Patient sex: M
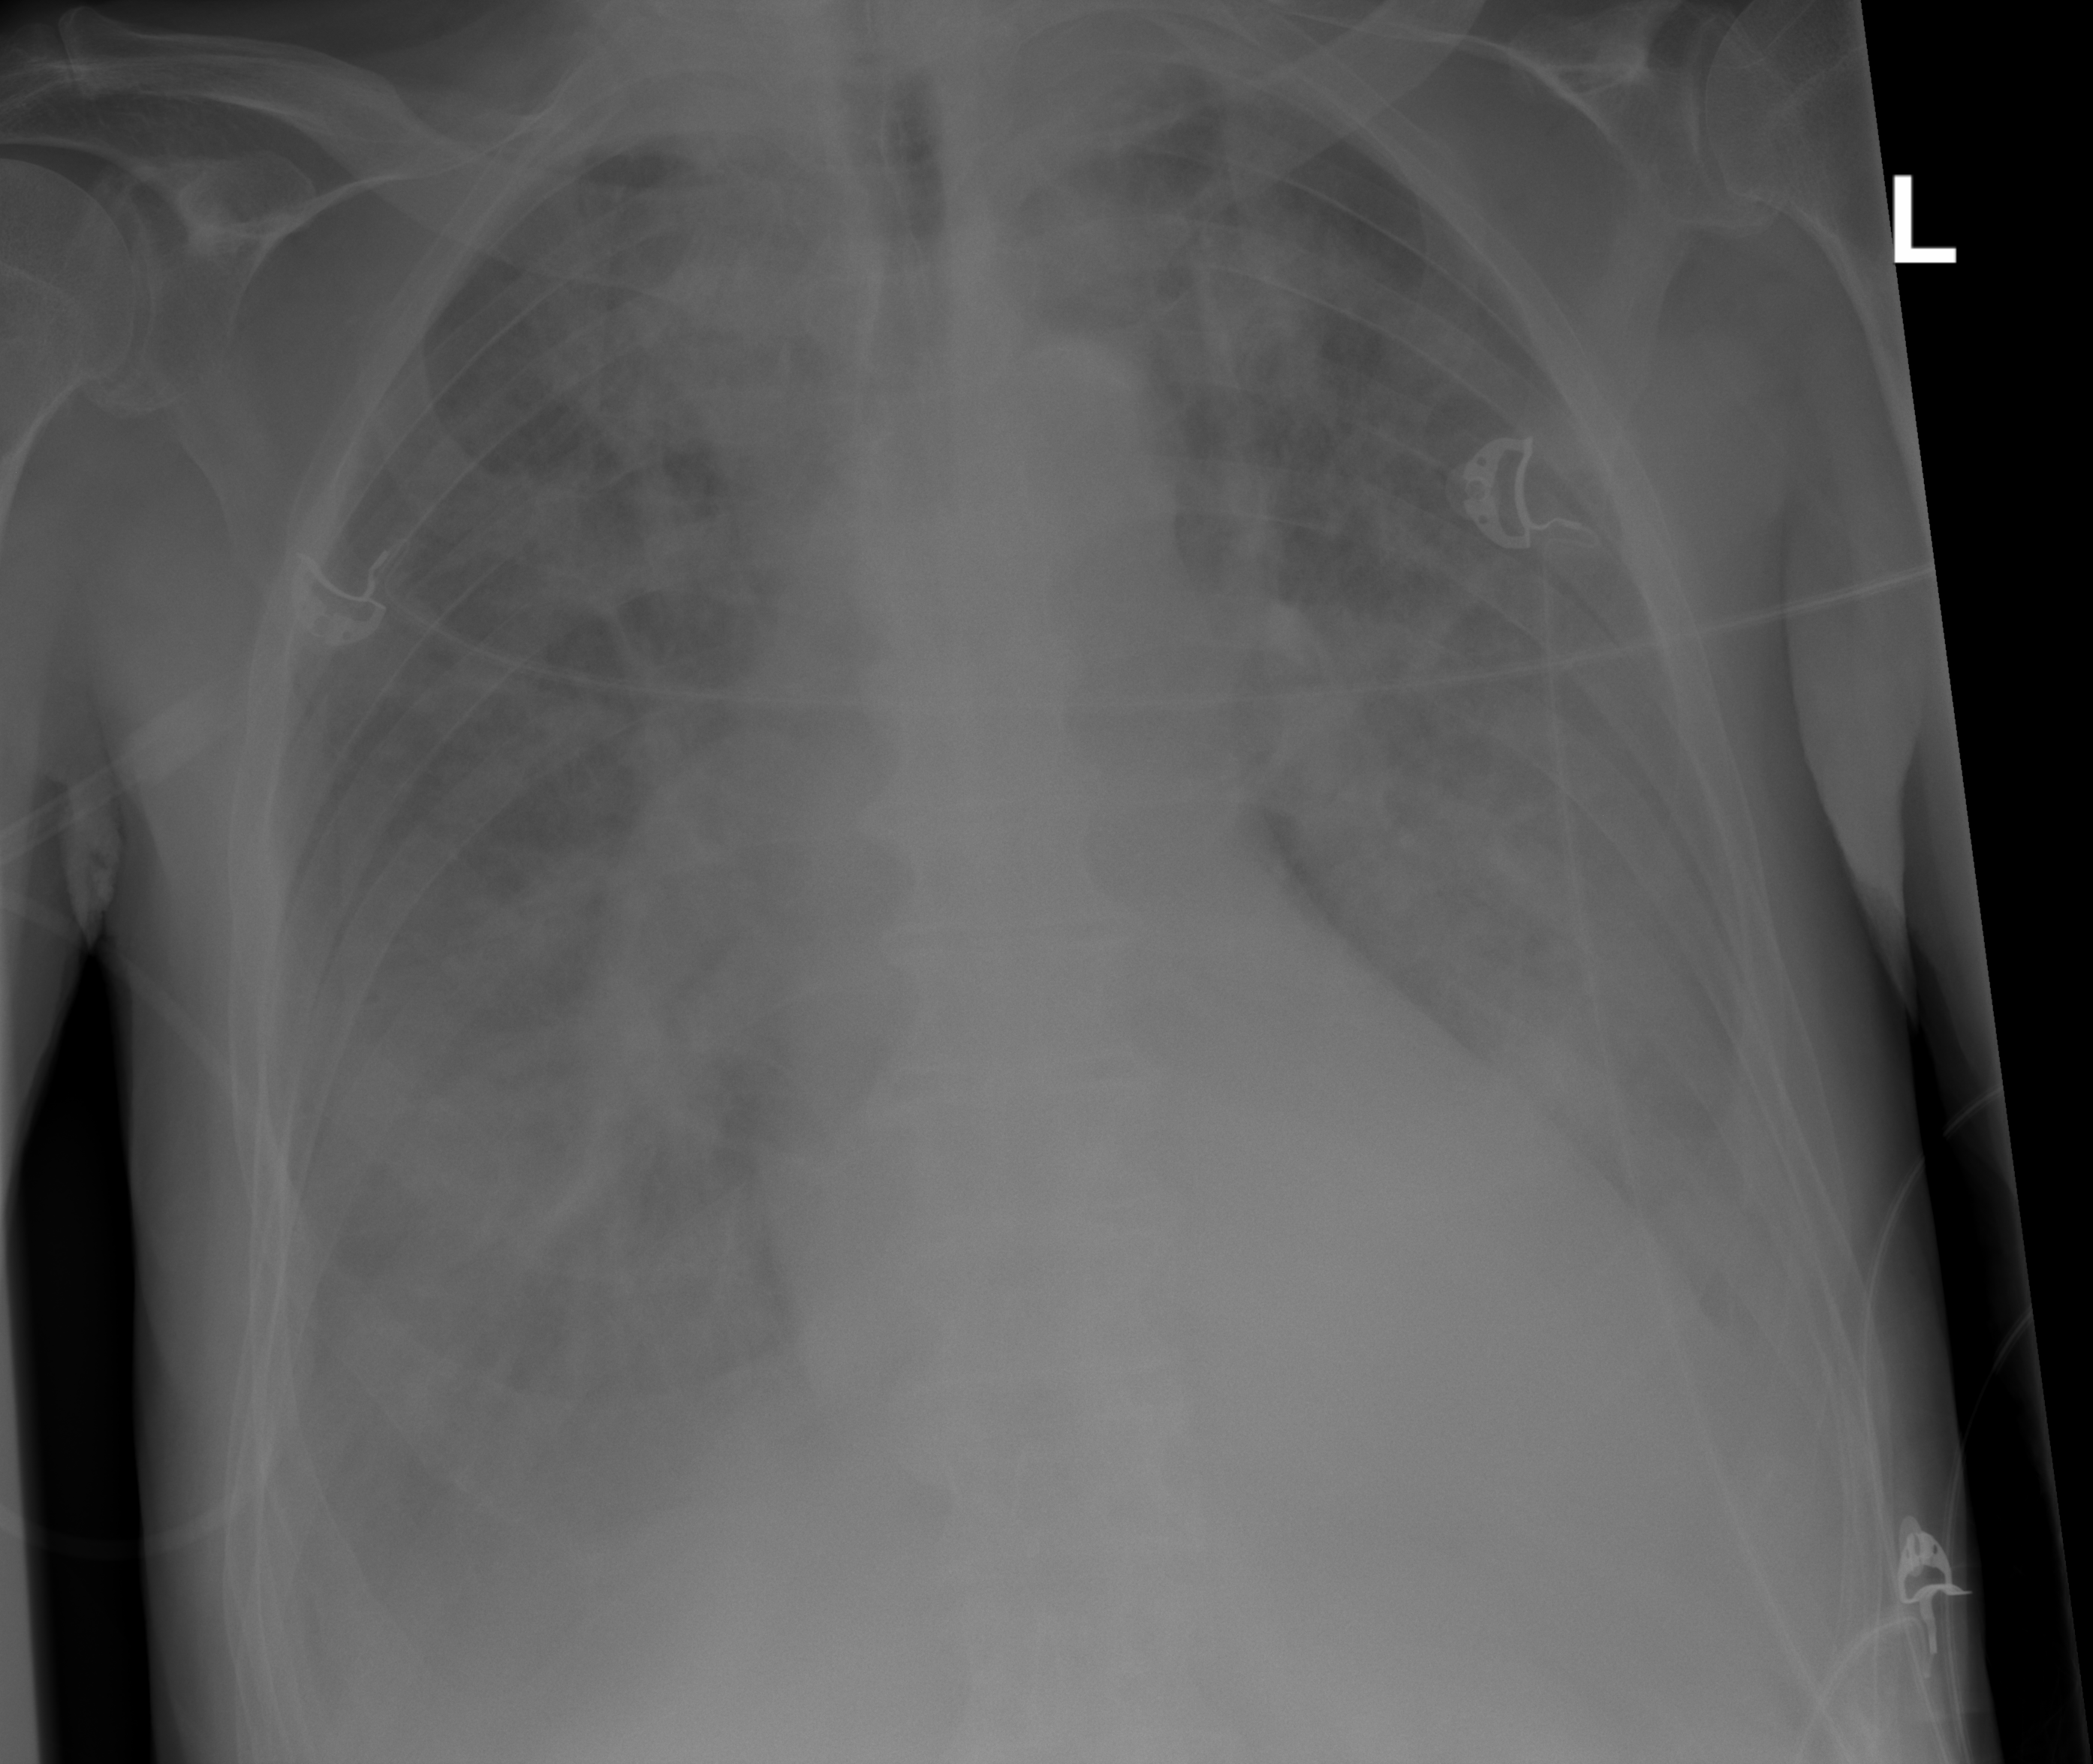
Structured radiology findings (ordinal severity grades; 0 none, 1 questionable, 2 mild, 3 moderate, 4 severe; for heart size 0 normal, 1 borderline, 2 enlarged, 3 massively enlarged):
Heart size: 2
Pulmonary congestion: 3
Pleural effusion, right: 3
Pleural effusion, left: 3
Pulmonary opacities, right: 2
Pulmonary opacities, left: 2
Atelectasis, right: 3
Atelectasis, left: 3